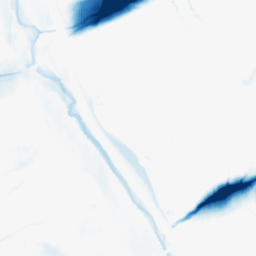
Category: morphological
Decomposition family: morphological_ellipse
Decomposition parameters: operation: closing
width: 50
height: 10
Upsampling method: quintic
Upsampling parameters: scale: 8
Upsampling scale: 8